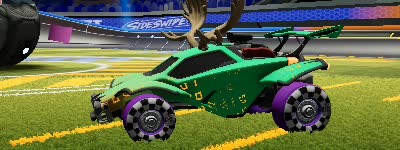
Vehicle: octane